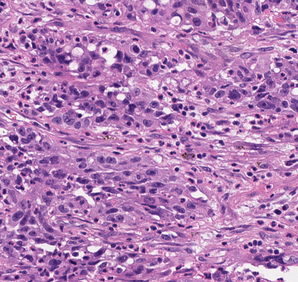
Tumor epithelial tissue: yes
Tumor-associated stroma tissue: yes
Normal tissue: no